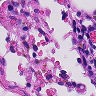
Metastatic tissue present: no